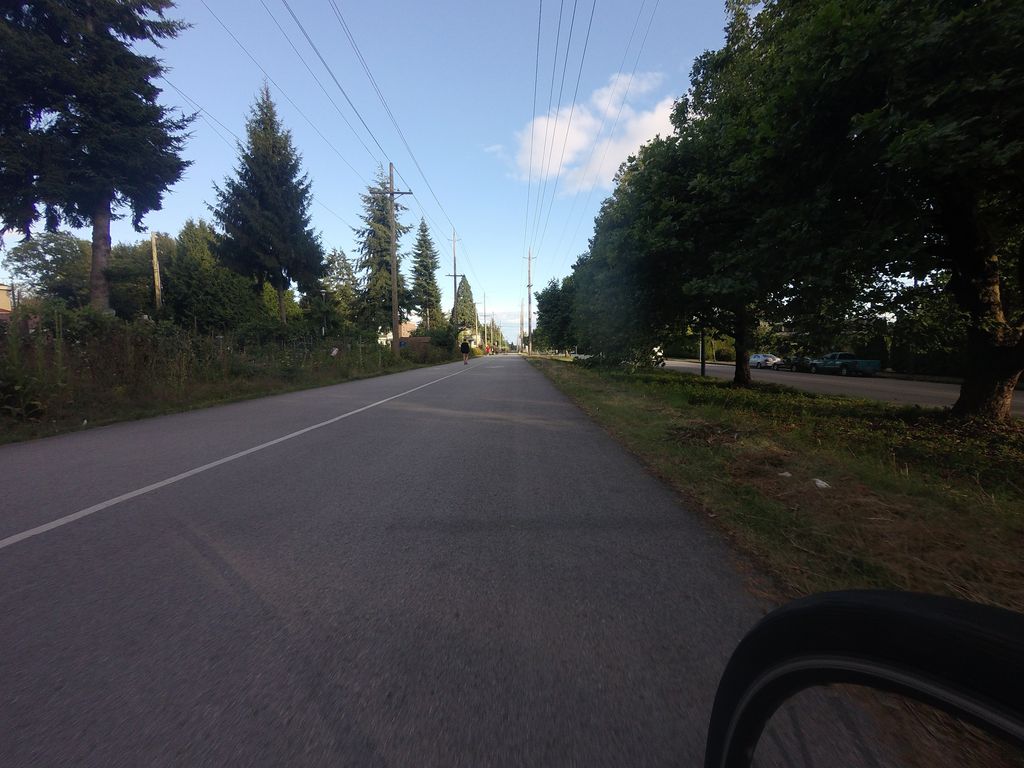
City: vancouver